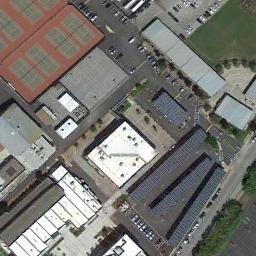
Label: tennis_court